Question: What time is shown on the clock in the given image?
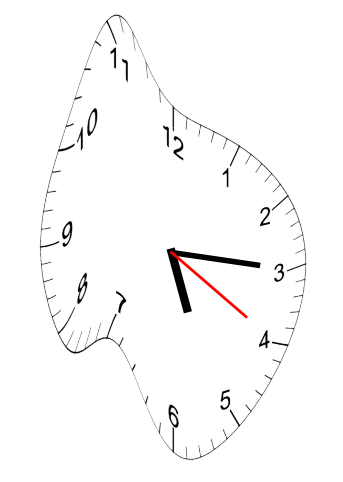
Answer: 05:15:20